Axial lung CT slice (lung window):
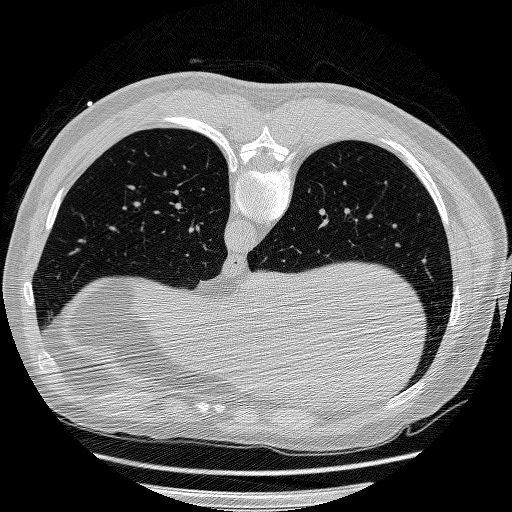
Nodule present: no